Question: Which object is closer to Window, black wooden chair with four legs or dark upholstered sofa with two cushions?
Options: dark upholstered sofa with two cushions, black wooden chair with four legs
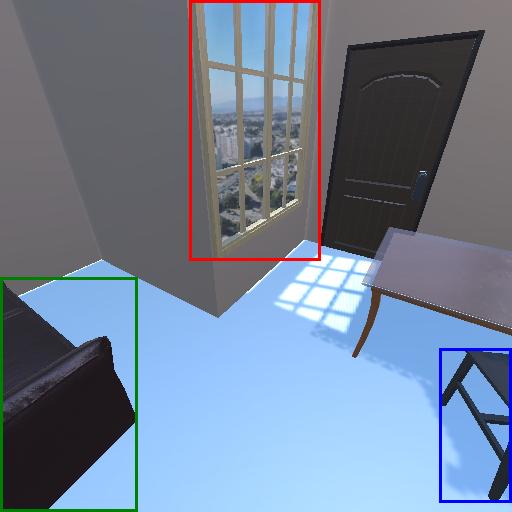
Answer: dark upholstered sofa with two cushions